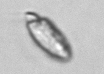
Label: Katodinium_or_Torodinium